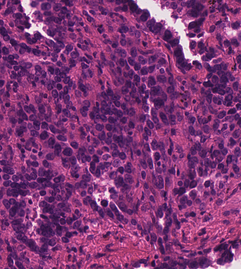
Tumor epithelial tissue: yes
Tumor-associated stroma tissue: yes
Normal tissue: no